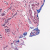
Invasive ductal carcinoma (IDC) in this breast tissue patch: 1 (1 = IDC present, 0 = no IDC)